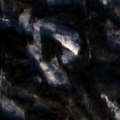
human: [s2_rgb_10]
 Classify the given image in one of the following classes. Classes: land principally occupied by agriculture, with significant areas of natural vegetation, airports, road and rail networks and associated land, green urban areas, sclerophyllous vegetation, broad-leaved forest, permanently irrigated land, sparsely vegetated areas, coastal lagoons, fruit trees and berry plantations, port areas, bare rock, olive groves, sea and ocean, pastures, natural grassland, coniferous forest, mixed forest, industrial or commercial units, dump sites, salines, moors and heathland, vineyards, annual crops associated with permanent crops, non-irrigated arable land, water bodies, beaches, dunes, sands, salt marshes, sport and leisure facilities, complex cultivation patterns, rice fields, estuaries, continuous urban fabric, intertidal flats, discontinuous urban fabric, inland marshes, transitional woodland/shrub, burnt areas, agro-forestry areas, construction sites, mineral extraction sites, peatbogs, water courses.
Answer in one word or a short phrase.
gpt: coniferous forest, mixed forest